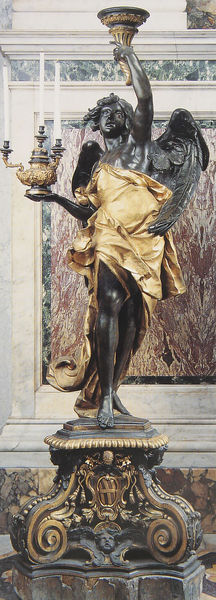
Titel: Fackel tragender Engel
Künstler: Angelo Maria Spinazzi
Standort: Rom, S. Giovanni in Laterano (EU - I - Latium)
Schlagwörter: flügel, mann, umhang, holz, marmor, schwarz, blick, schloss, tuch, wand, barock, bibel, falten, sockel, stehen, stein, füllhorn, horn, figur, gewand, gold, kelch, mantel, pose, stehend, engel, putte, skulptur, statue, falte, woman, kerze, robe, kerzen, leuchter, lüster, bronze, podest, foto, oben, vergoldet, schritt, ausstellung, wappen, sims, kerzenständer, kerzenhalter, kerzenleuchter, voluten, männlich, jesus, angel, museum, schnecke, schnecken, tunika, fackel, christentum, blattgold, marmorstatue, geschwugen, gerze, fühorn, bronze skulpture, victorie, golden dress